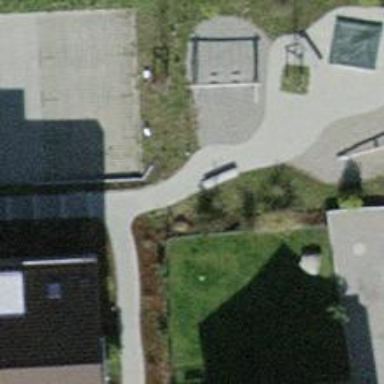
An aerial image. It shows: Brown bench.